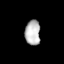
Tissue: lung
Cell type: Epithelial cells
Senescence score: 0.2299
Nuclear area (px): 369
Mean DAPI intensity: 186.724